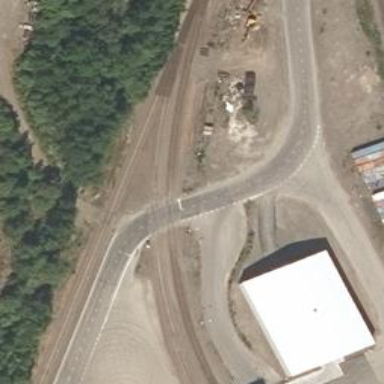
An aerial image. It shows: Level crossing along the railway.